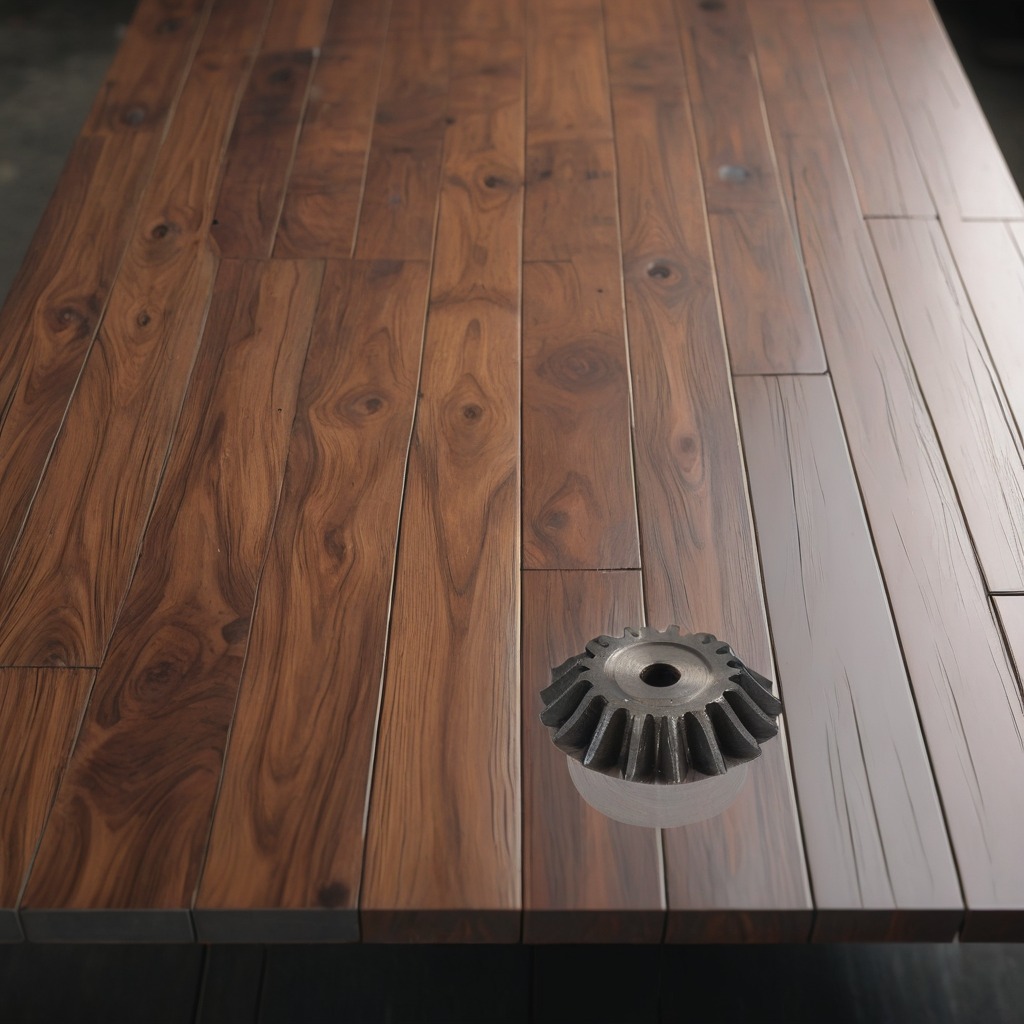
A steel gear with teeth is lying on the wooden table in the vintage motorcycle garage.